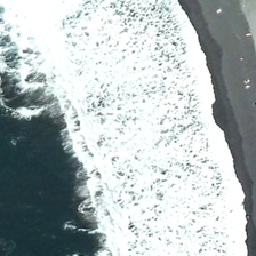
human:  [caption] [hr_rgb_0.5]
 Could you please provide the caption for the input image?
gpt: There are many people on the beach.

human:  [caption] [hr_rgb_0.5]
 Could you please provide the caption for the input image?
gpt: There are many people playing on the beach.

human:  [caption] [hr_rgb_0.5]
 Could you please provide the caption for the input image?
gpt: Blue sea is better than sand.

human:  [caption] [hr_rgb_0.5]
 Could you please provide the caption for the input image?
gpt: Better than Haibi Sands.

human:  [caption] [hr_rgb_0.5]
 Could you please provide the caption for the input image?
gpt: Many people play by the sea.